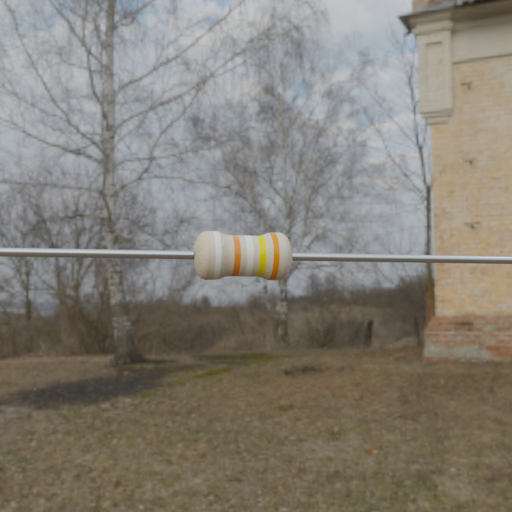
Resistor colour bands (in order): white, orange, white, yellow, orange